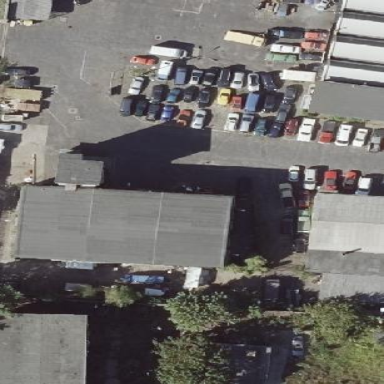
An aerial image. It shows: Warehouse.